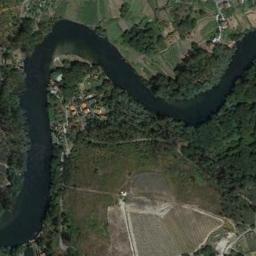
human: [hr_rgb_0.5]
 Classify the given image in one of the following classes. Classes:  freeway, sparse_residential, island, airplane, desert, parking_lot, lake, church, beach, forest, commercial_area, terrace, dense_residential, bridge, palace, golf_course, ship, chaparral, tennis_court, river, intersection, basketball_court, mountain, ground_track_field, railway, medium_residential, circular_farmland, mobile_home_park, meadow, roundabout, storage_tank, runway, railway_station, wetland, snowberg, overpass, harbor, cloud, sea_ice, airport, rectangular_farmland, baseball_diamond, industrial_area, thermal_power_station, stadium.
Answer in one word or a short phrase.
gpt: river